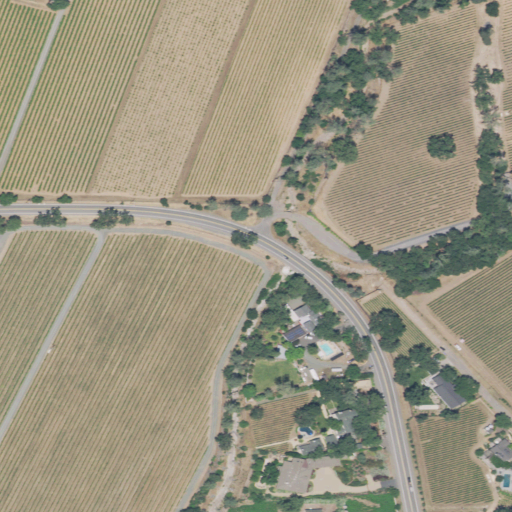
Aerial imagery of valley in California named Dutch Henry Canyon containing cultivated crops, grassland, low intensity development, open development, medium intensity development, and herbaceous wetlands